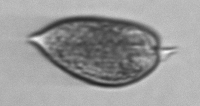
Label: Prorocentrum_micans